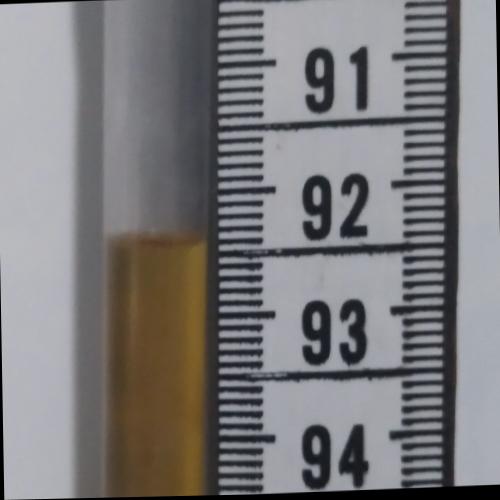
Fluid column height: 92.4 cm